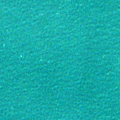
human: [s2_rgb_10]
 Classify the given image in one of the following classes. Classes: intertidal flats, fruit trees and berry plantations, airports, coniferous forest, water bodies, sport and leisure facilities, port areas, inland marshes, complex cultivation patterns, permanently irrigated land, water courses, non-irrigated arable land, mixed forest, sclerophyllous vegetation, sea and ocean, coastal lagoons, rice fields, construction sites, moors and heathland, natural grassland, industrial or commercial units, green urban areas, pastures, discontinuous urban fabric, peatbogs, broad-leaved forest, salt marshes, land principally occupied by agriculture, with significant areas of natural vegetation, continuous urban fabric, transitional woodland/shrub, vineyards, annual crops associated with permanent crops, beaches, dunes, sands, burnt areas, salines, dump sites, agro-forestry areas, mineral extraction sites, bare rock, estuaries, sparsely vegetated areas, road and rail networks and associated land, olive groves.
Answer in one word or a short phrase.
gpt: sea and ocean